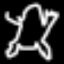
Label: frog